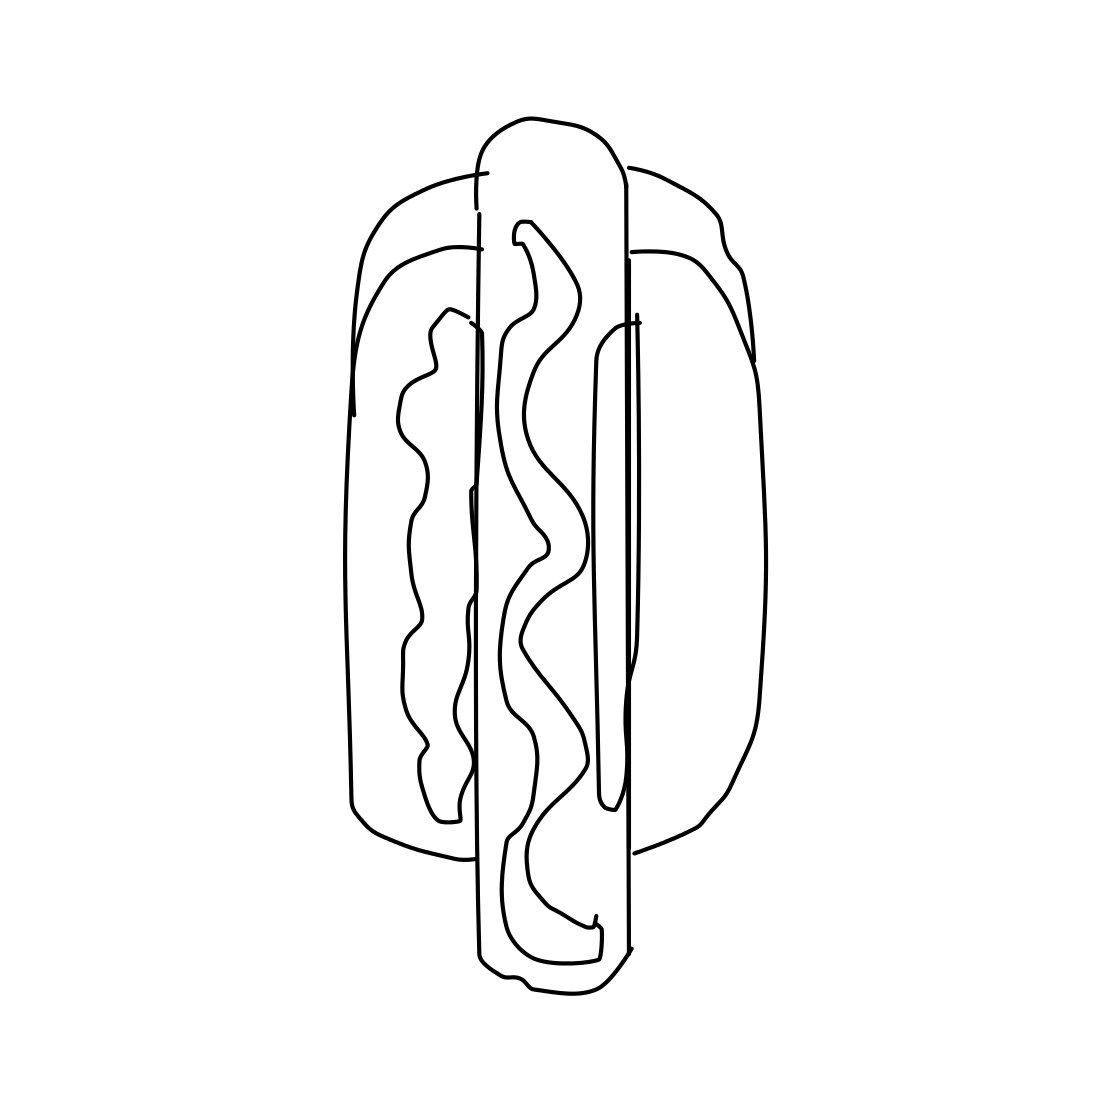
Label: hot-dog